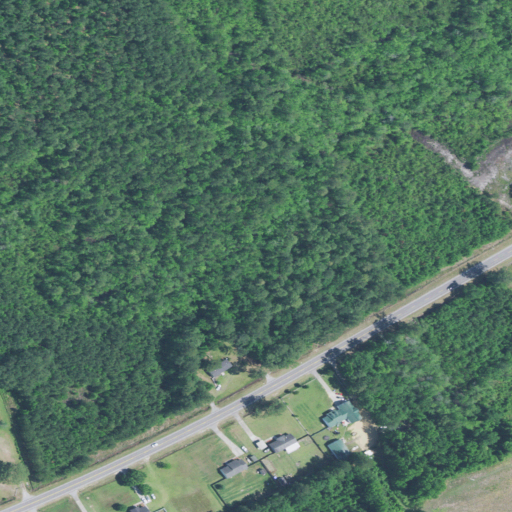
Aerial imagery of depression(s) in South Carolina named Whites Bay containing woody wetlands, open development, low intensity development, cultivated crops, and evergreen forest